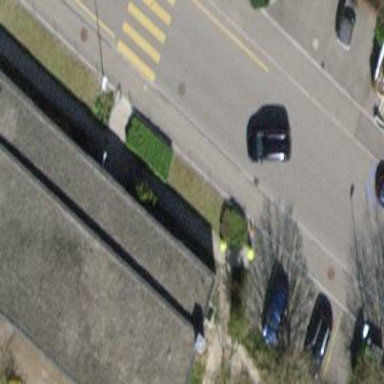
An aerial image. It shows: Kindergarten building.